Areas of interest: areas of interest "Library"
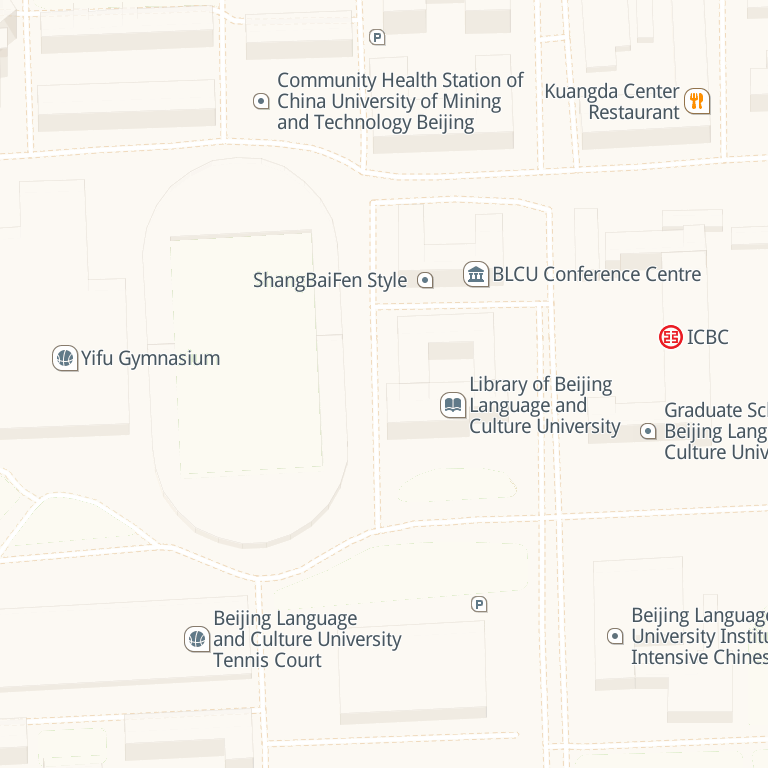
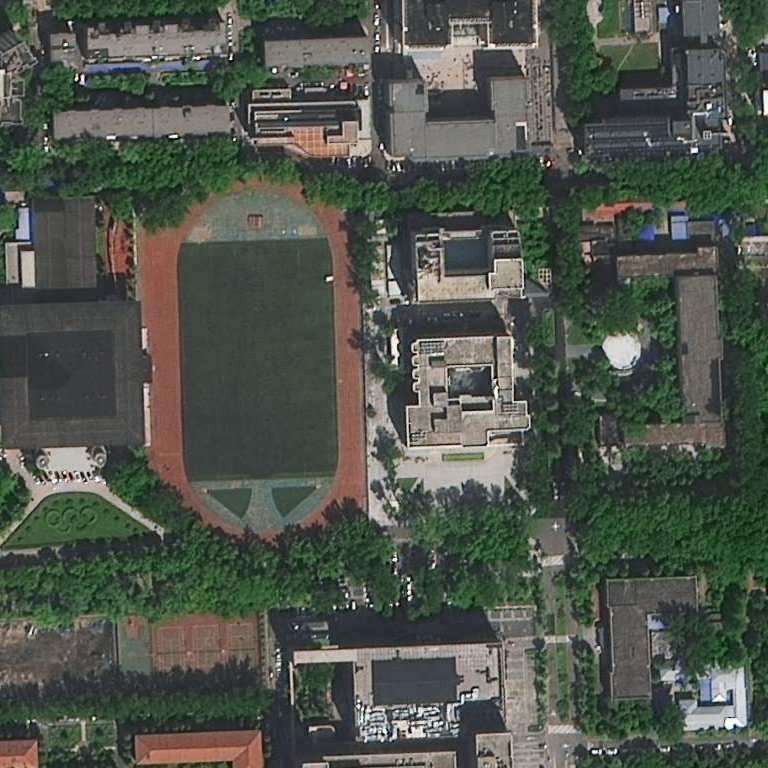